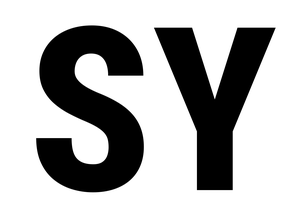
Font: Roboto_Condensed_ExtraBold